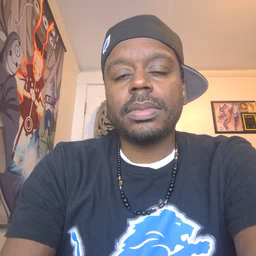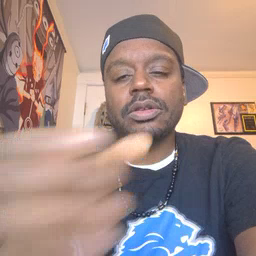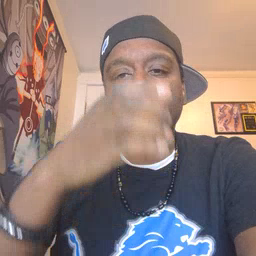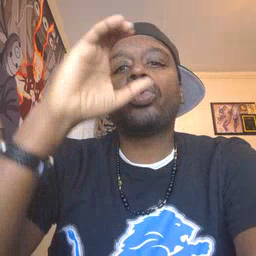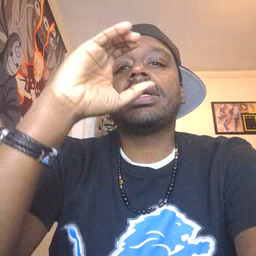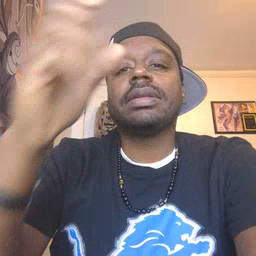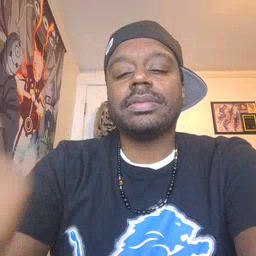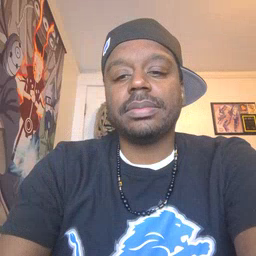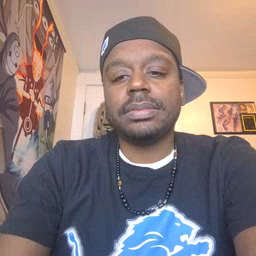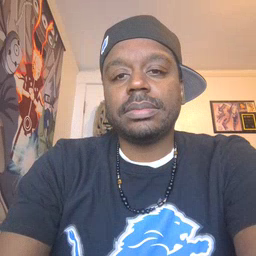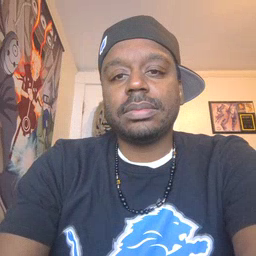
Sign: drink